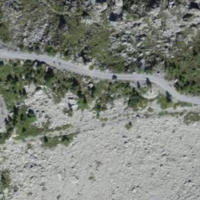
EUNIS habitat code: 48
Species observed at this site:
Dryas octopetala